Field crop: maize
Growth stage: 2
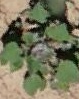
Species: chenopodium